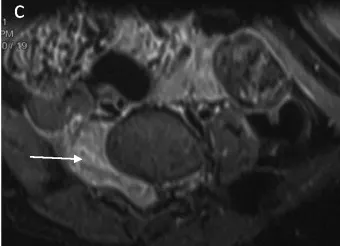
A horizontal T2-weighted fat-suppressed MR image of the lumbar spine (c) showed that the dumbbell-shaped tumor has an equal or slightly high signal (arrow) in the L5/S1 segment. The spinal cord deviated to the left, and the right foramen of L5/S1 widened.
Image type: radiology (mri)